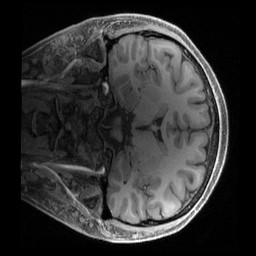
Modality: T1w
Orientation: coronal
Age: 29
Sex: male
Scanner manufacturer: siemens
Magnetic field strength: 3 T
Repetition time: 2.4 s
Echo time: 0.00241 s